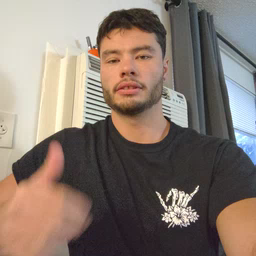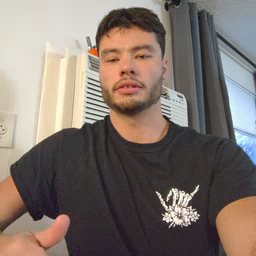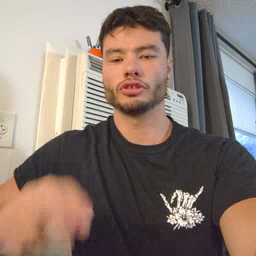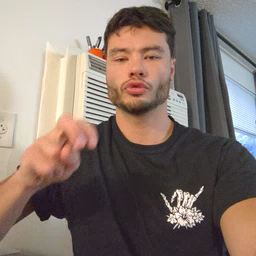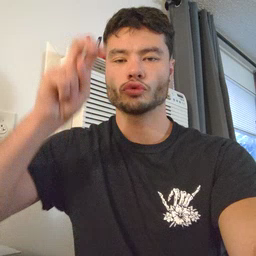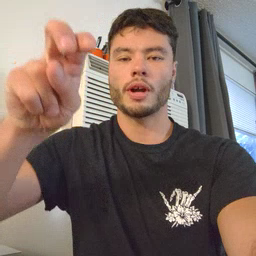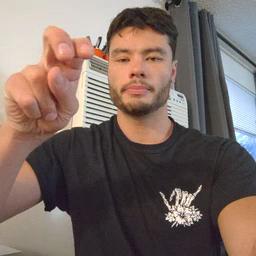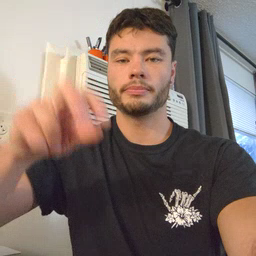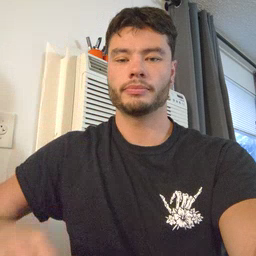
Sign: jump